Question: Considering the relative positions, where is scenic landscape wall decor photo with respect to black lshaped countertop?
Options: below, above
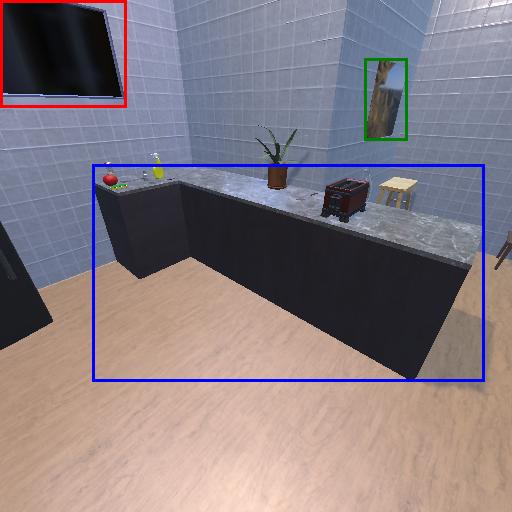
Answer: below